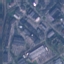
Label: Industrial